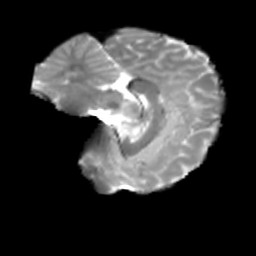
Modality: T2w
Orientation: sagittal
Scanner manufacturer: siemens
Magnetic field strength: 3 T
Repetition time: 4 s
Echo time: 0.0594 s